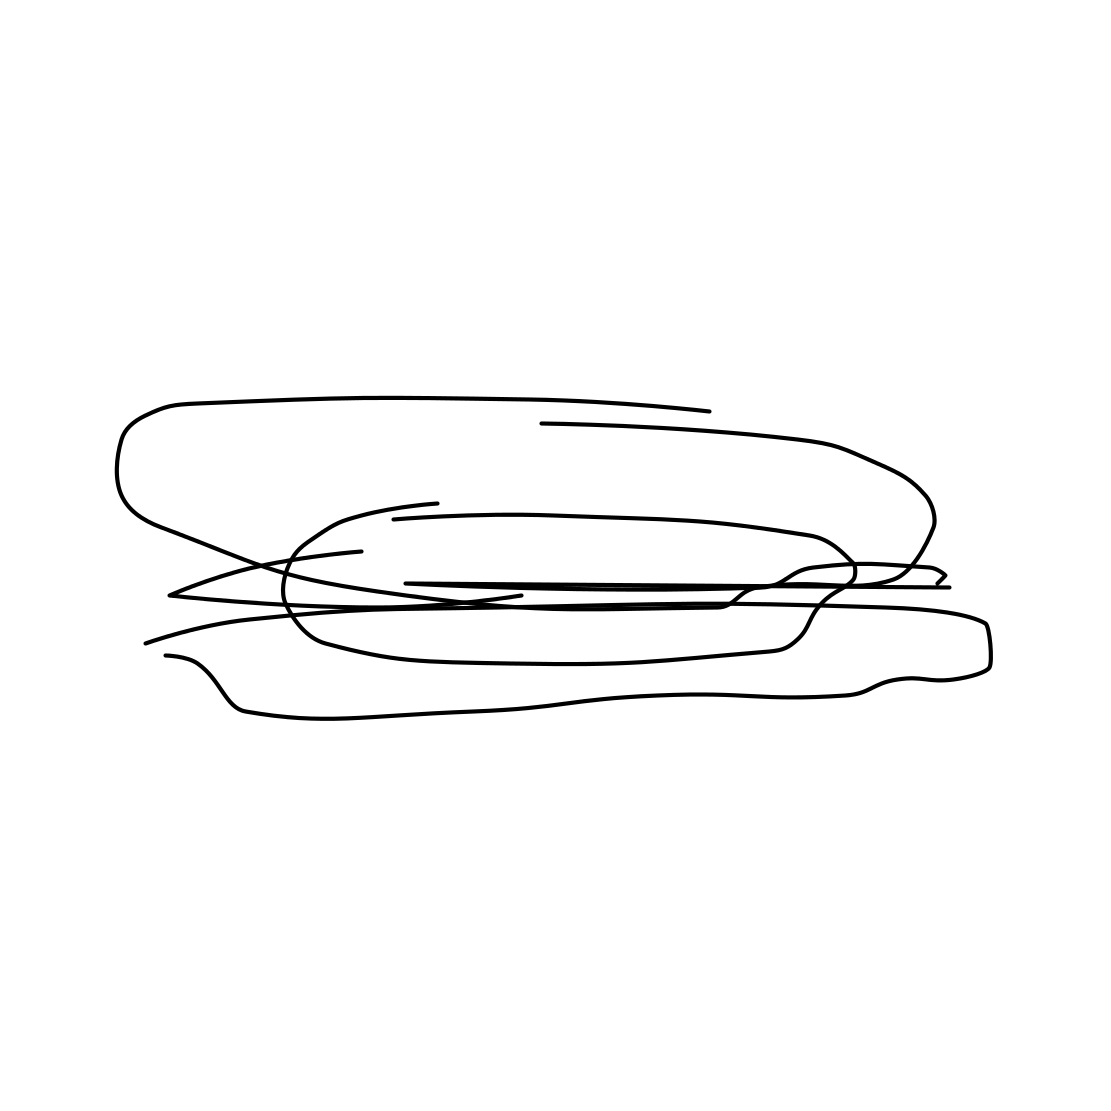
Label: hamburger